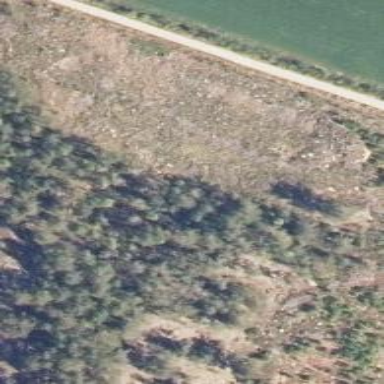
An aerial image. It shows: Clearcut man-made area surrounded by scrub vegetation.